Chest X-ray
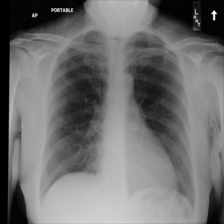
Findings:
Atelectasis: negative
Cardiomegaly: negative
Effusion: negative
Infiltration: negative
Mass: negative
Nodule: negative
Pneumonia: negative
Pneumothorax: negative
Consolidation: negative
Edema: negative
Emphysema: negative
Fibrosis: negative
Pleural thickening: negative
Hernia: negative